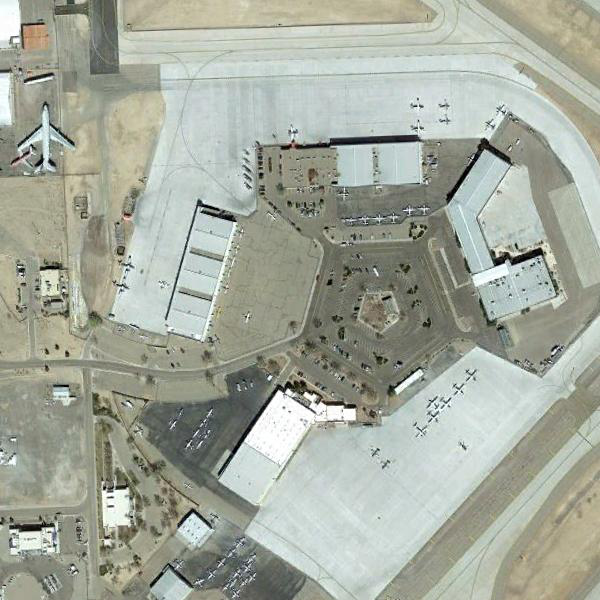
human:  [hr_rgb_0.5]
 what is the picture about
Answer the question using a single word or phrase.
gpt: airport